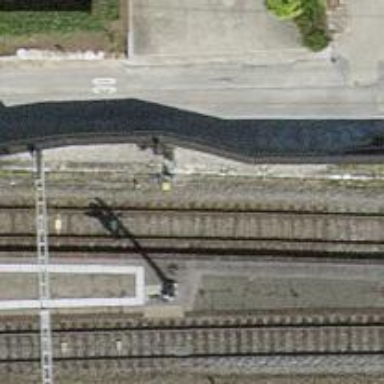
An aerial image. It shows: Railway signal.